Aerial crown-view tile of a tropical tree (Barro Colorado Island, Panama), acquired 20250616:
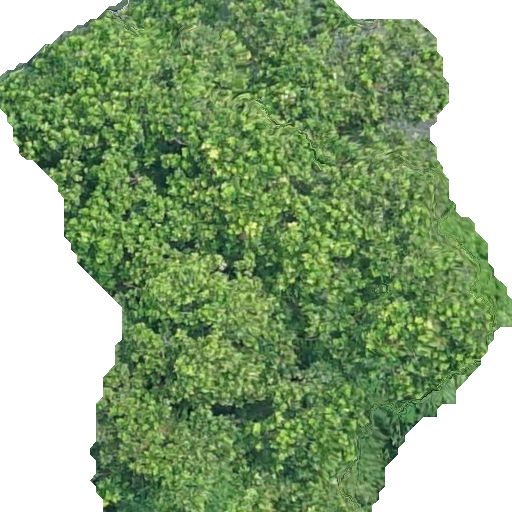
Species: Anacardium excelsum
GBIF accepted scientific name: Anacardium excelsum
Crown area: 301.998 m²